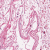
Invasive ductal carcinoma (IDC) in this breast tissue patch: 0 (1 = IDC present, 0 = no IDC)